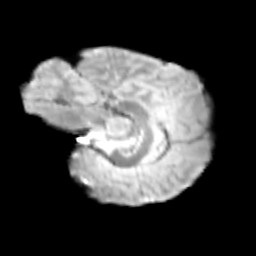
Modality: T2w
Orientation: sagittal
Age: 11
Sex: male
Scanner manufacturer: siemens
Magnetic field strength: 3 T
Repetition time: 3.8 s
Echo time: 0.07 s